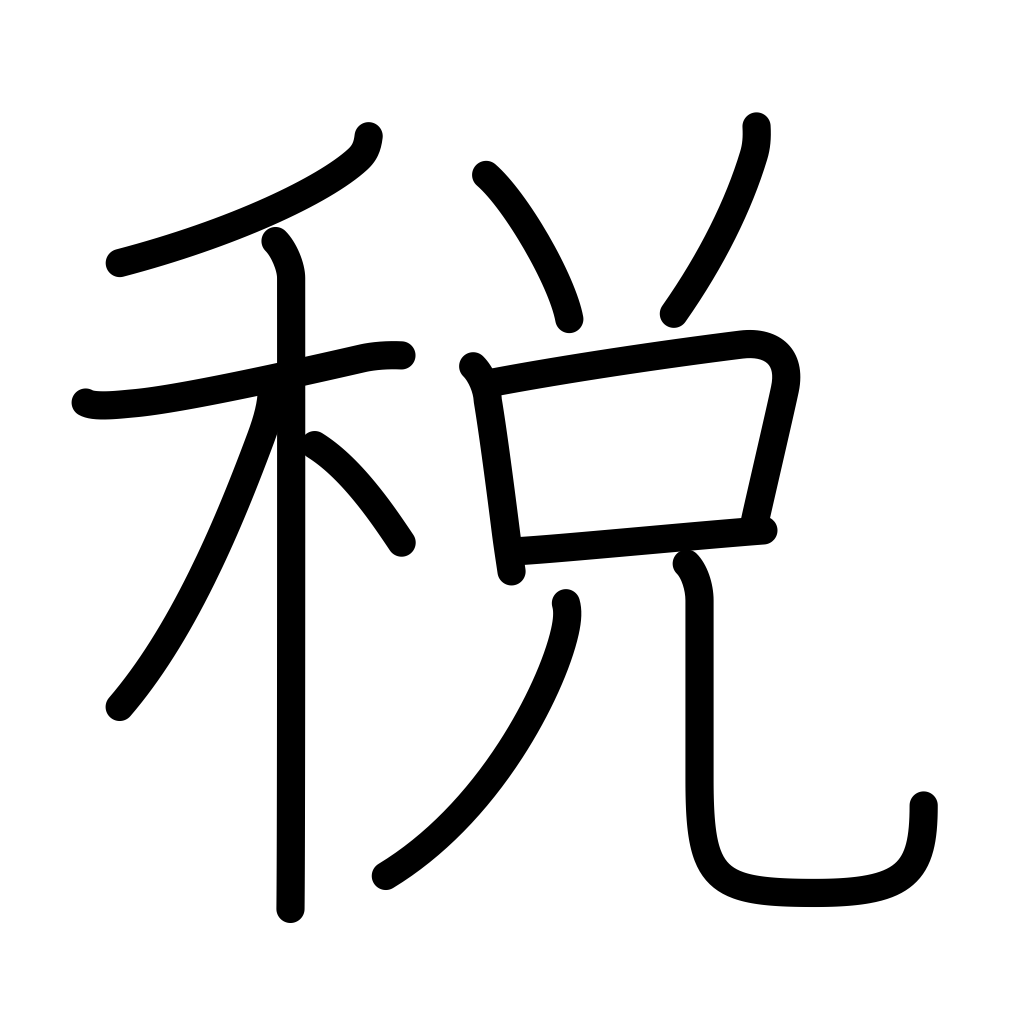
Meaning: tax, duty